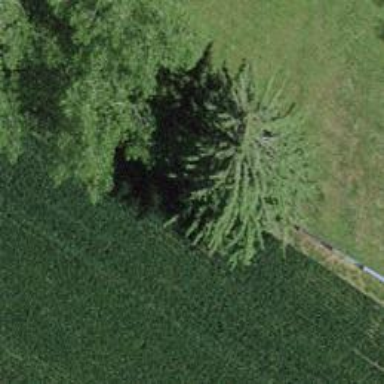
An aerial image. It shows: Evergreen needle-leaved tree.